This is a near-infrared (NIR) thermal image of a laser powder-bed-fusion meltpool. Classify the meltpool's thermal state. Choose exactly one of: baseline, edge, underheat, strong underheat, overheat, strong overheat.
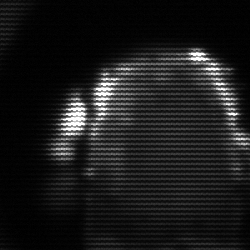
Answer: baseline